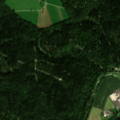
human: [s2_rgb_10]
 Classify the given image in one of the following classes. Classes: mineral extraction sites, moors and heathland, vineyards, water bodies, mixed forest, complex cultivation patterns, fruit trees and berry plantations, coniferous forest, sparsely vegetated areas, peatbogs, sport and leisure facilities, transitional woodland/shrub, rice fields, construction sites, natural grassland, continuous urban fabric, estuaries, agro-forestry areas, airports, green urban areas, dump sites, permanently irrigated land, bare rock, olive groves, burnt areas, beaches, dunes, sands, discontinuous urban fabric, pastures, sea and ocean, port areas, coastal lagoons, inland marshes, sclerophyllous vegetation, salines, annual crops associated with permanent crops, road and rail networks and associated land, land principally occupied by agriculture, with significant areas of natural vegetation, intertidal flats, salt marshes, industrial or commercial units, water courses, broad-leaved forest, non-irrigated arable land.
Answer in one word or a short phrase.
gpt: discontinuous urban fabric, coniferous forest, mixed forest